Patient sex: M
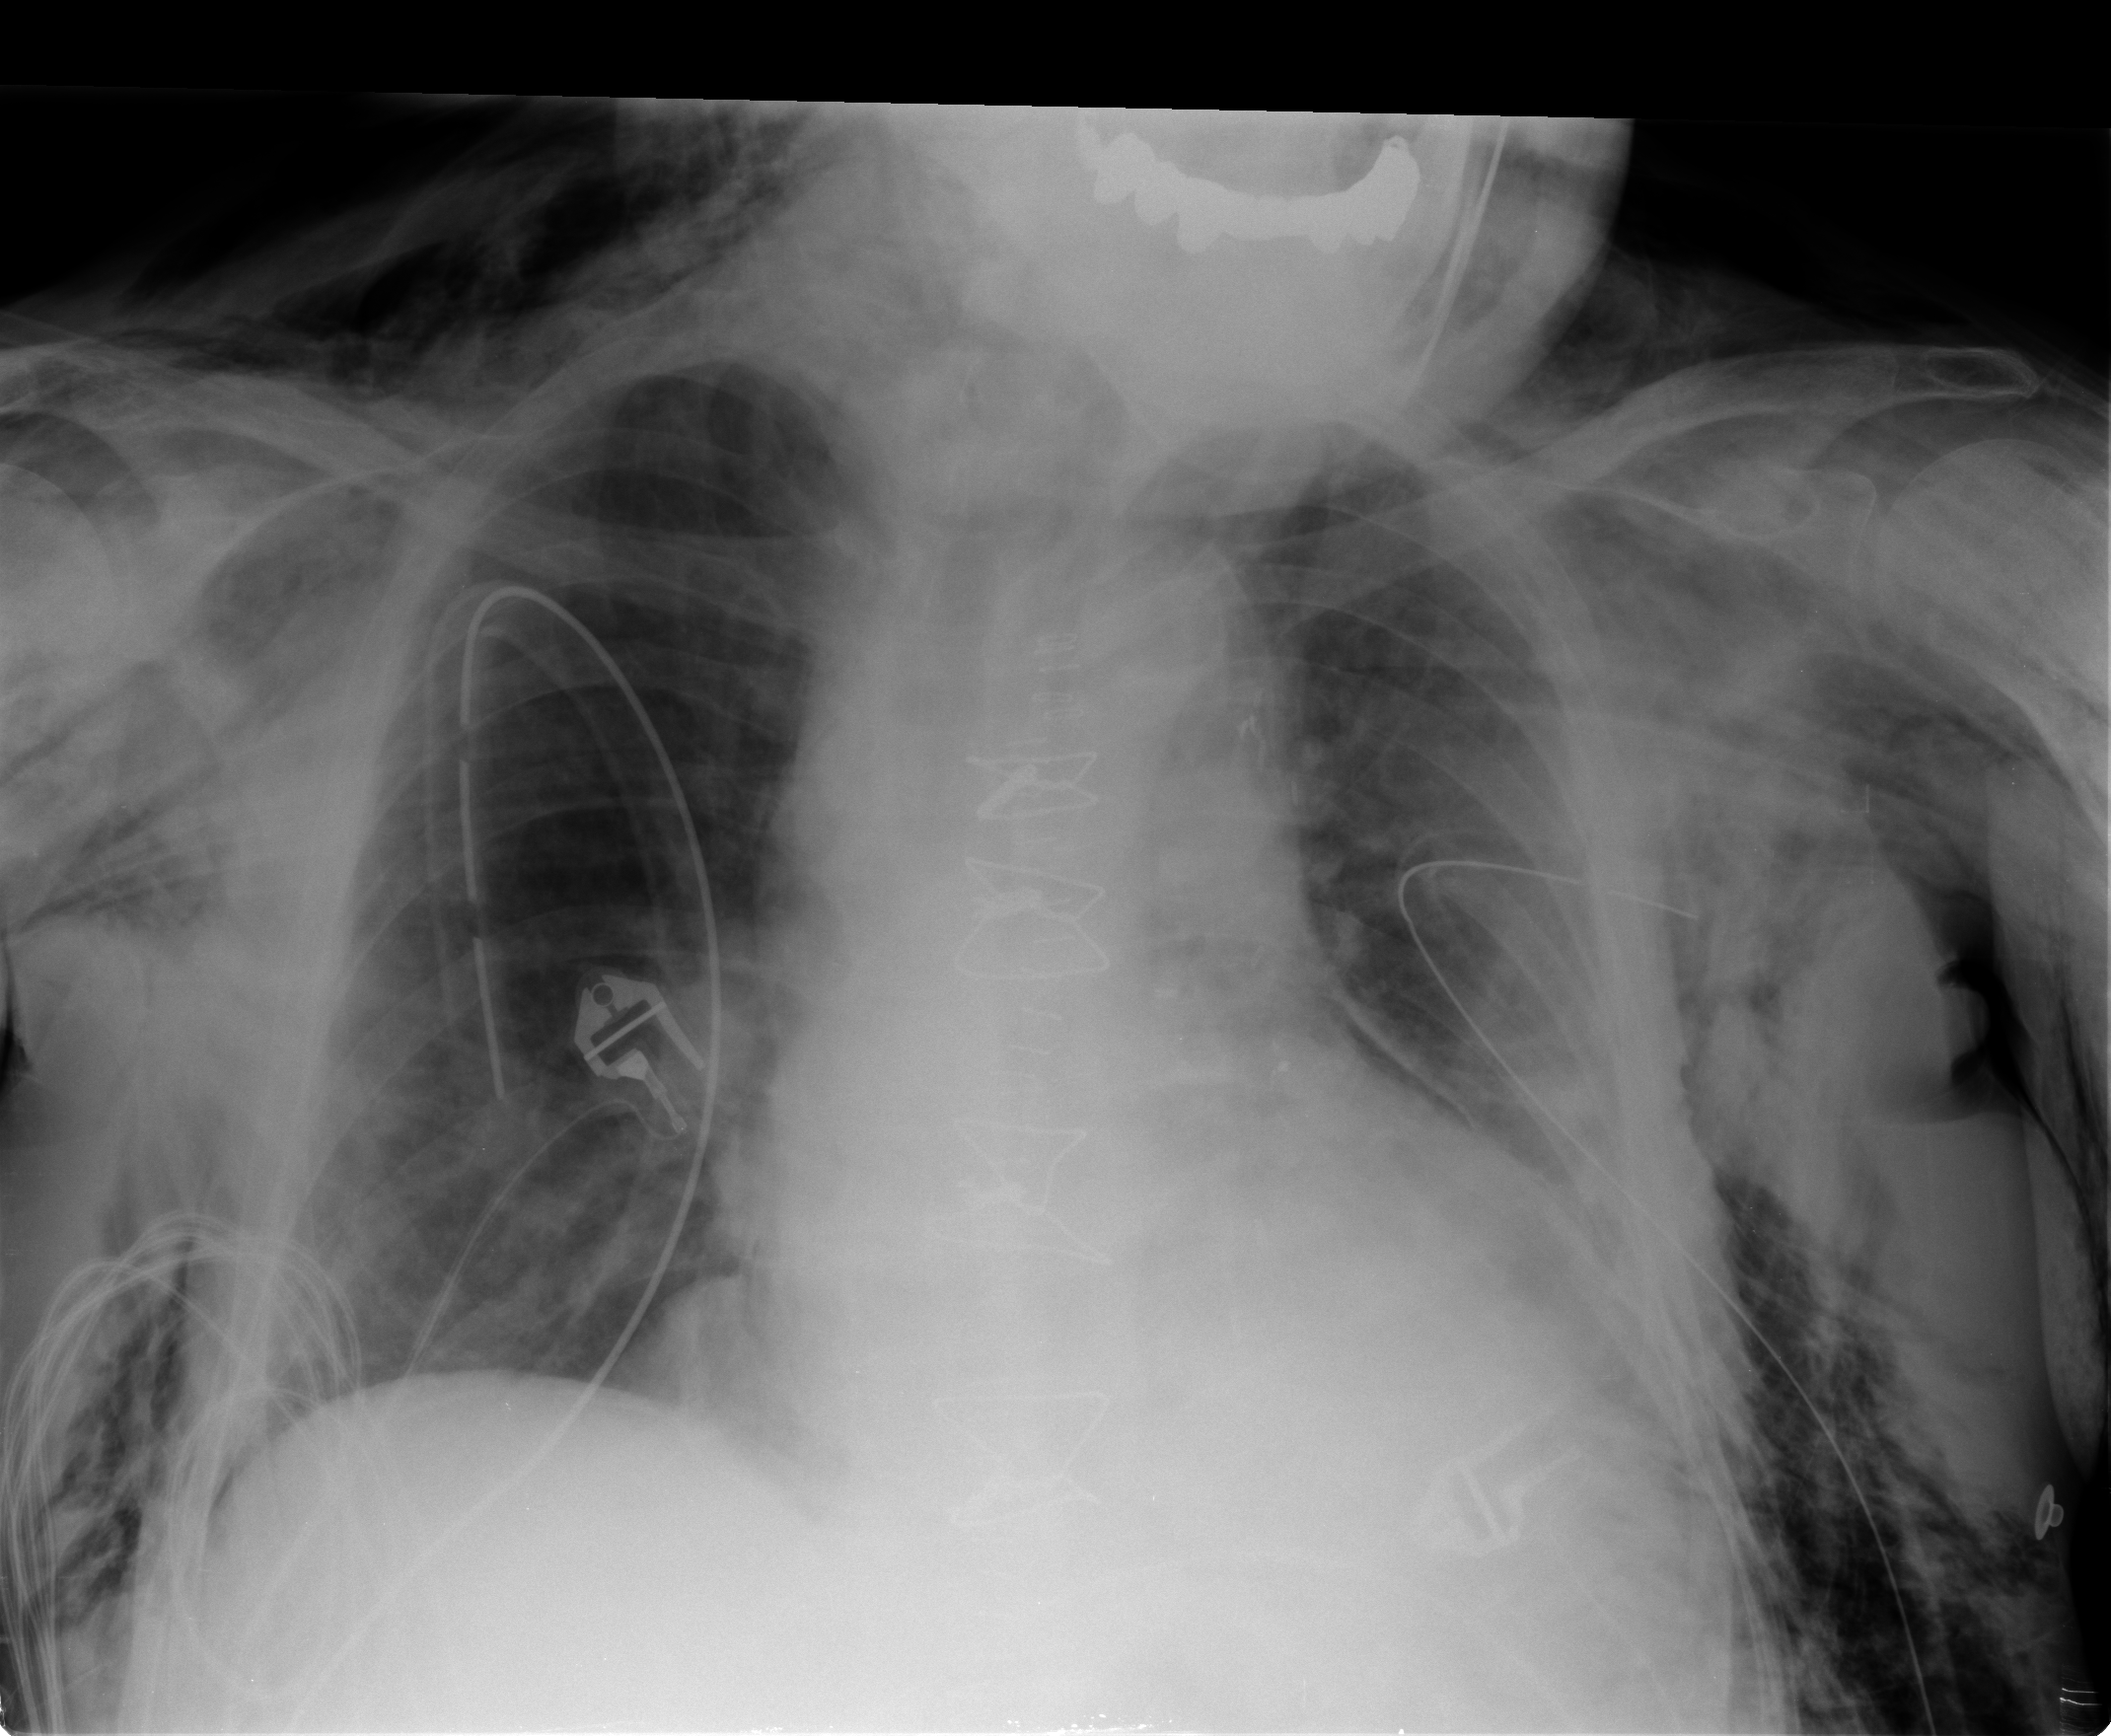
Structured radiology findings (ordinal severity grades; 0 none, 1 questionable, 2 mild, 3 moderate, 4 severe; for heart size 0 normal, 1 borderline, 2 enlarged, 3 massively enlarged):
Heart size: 2
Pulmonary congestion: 3
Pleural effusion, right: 0
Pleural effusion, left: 2
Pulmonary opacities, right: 0
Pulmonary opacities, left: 0
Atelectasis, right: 2
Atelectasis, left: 2